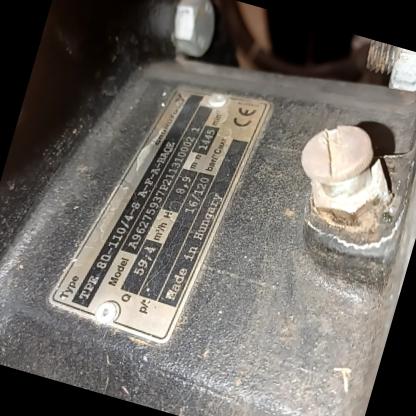
Klasa: tabliczka-znamionowa